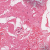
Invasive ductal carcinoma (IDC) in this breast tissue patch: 0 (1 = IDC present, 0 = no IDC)